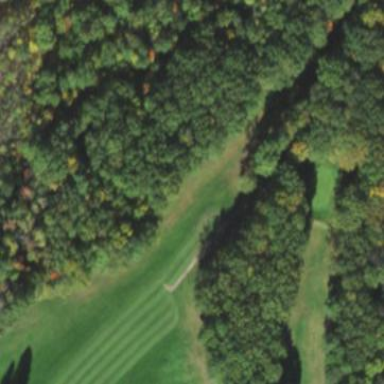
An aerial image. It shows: Golf tee.